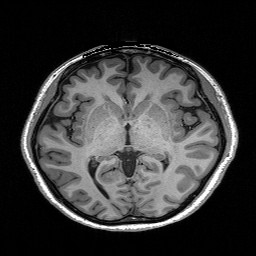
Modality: T1w
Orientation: coronal